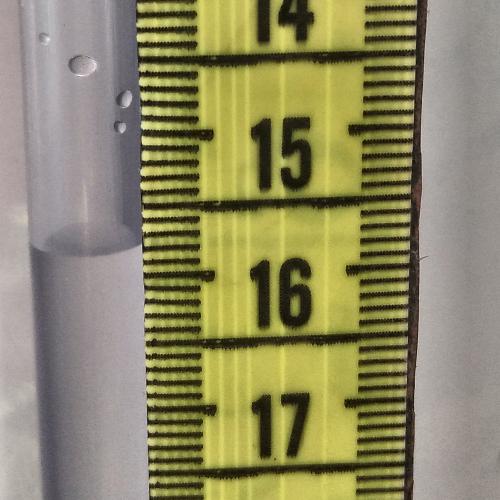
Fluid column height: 15.8 cm